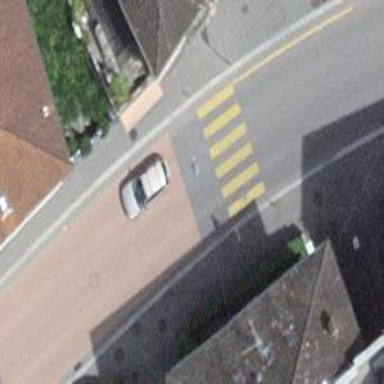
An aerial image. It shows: Uncontrolled footway crossing with markings.